Interaction volume radius: 10 \u00c5
Interaction volume height: 20 \u00c5
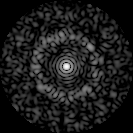
Disorder parameter: 0.8357